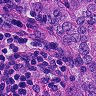
Metastatic tissue present: yes